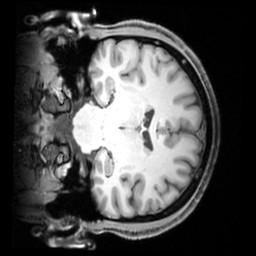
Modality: T1w
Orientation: coronal
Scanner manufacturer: siemens
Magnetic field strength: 3 T
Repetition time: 1.9 s
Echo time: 0.00397 s